The trace is the raw vibration amplitude of a rotating bearing as a function of time. Diagnose the bearing from this image, choosing from: normal, inner_race, outer_race, ball.
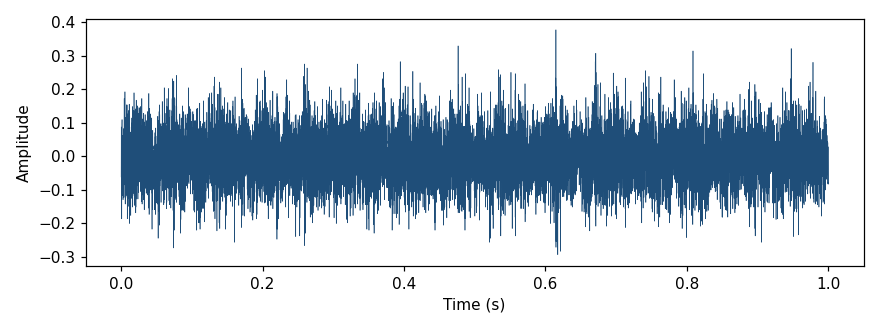
Answer: normal